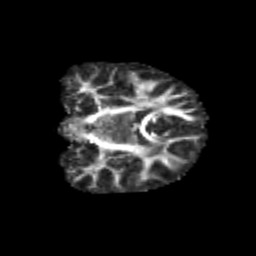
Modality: FA
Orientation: coronal
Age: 11
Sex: female
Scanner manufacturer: siemens
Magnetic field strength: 3 T
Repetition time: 3.8 s
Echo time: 0.07 s